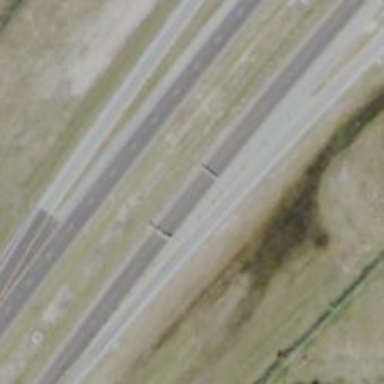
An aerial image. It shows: Asphalt motorway.